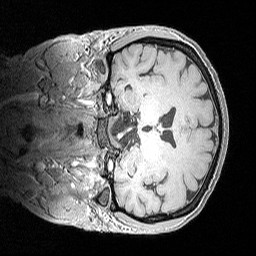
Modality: MP2RAGE
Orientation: coronal
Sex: female
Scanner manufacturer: siemens
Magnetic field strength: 3 T
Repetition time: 5 s
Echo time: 0.00292 s